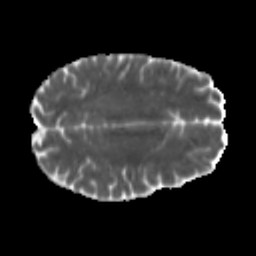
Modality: MD
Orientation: axial
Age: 46
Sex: male
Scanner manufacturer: siemens
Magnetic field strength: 3 T
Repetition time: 5.5 s
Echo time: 0.101 s